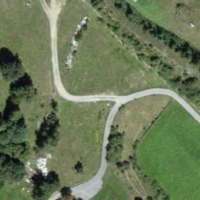
EUNIS habitat code: 24
Species observed at this site:
Sorbus aucuparia